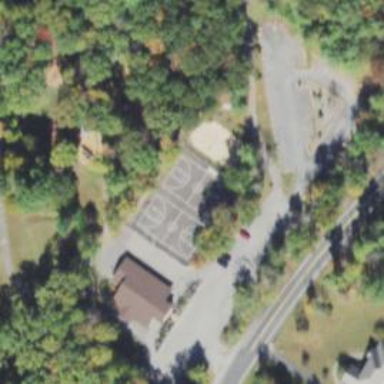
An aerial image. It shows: Basketball court with asphalt surface.